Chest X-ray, PA view. Patient: 32 years old, sex F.
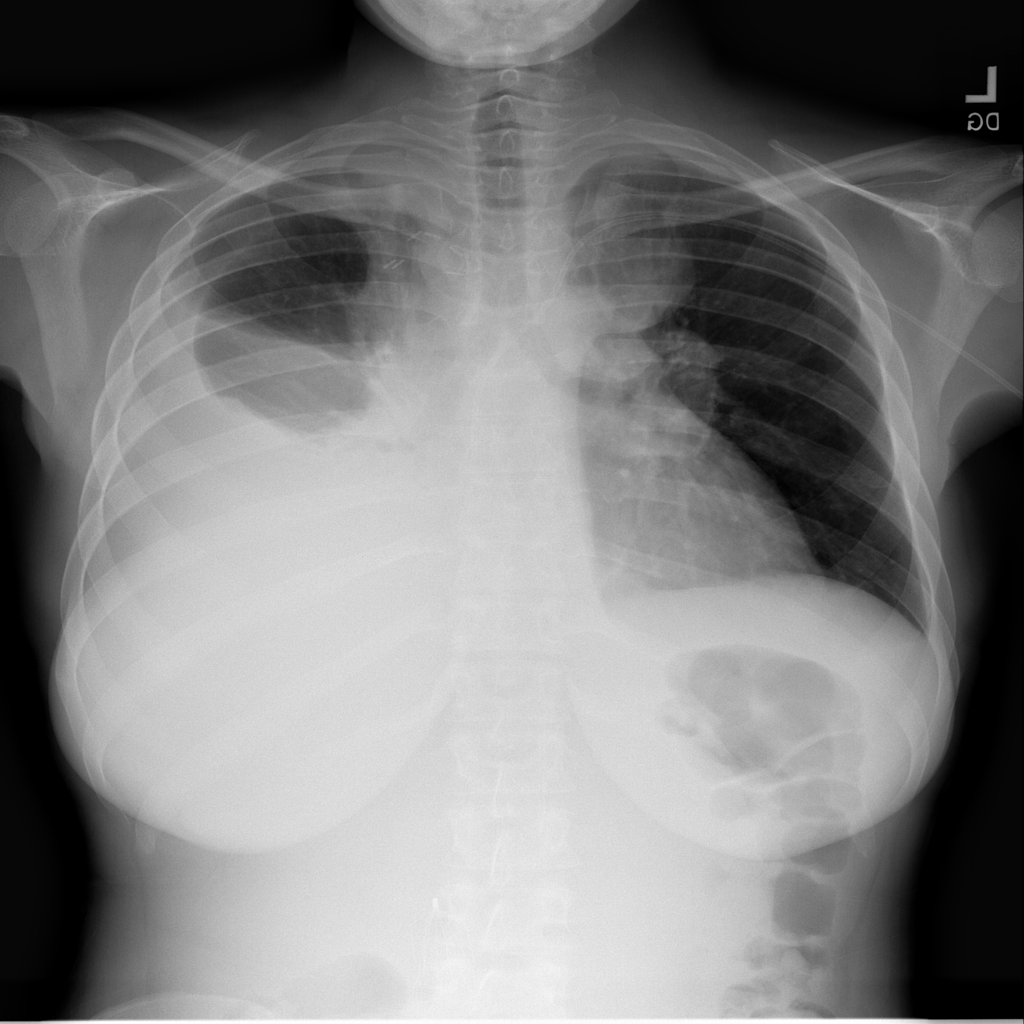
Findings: Effusion